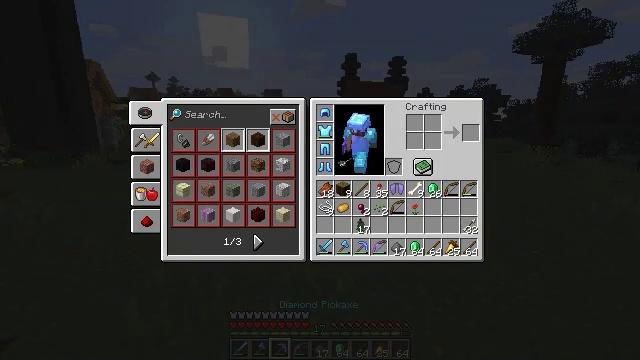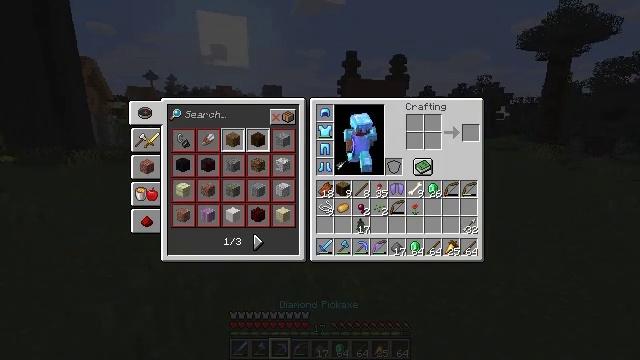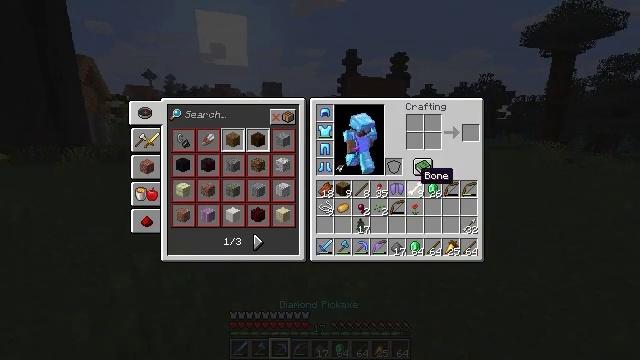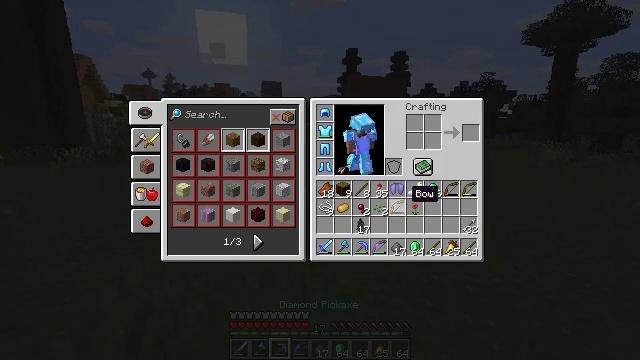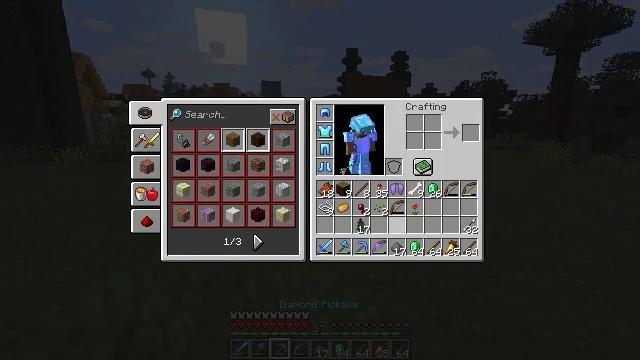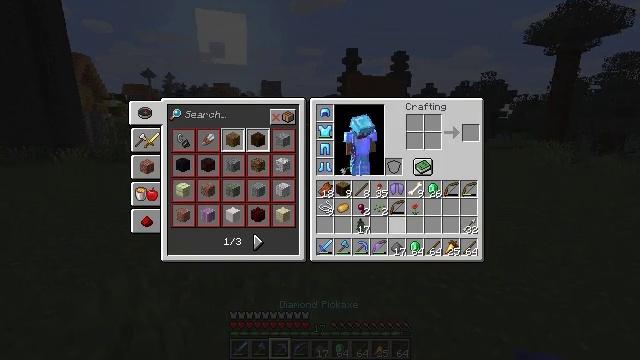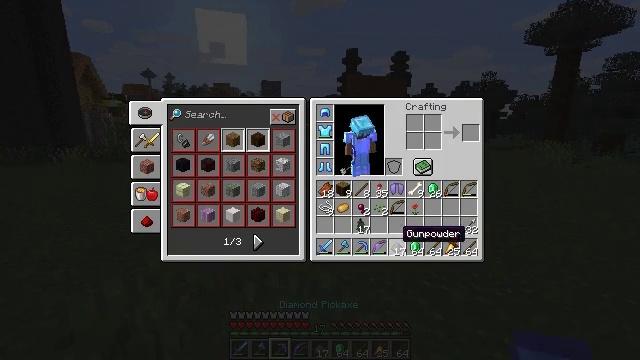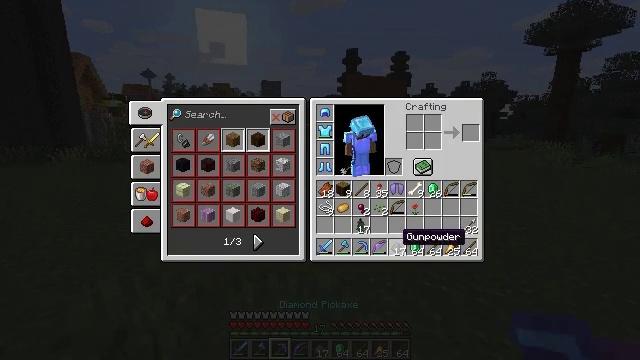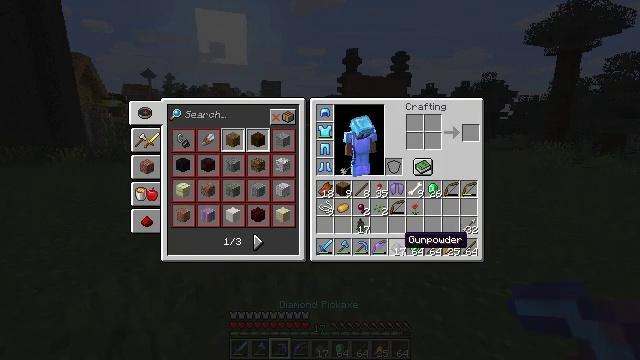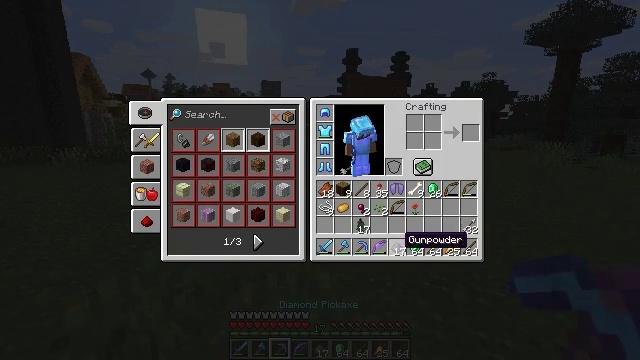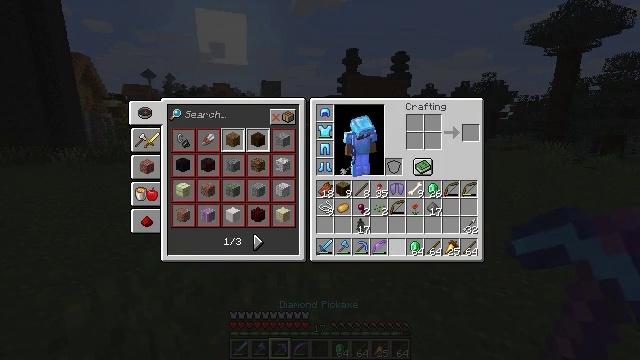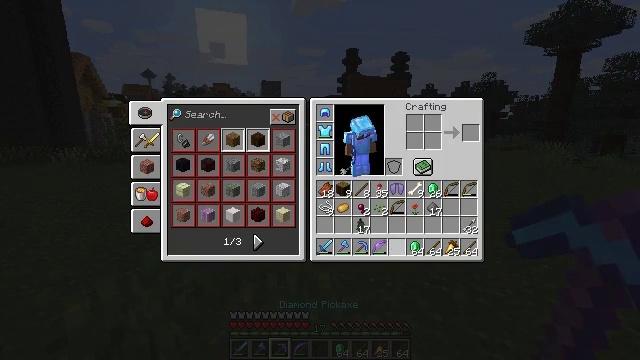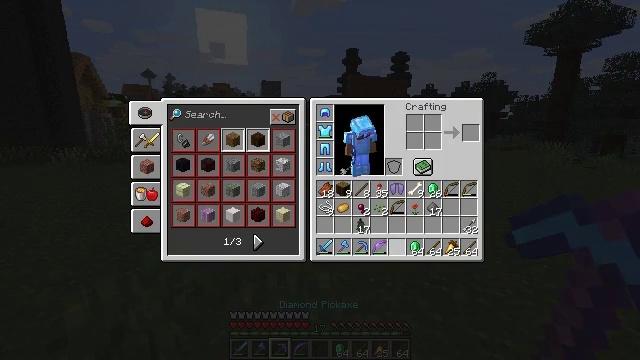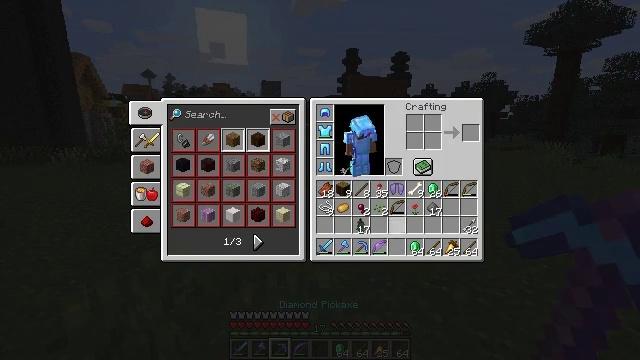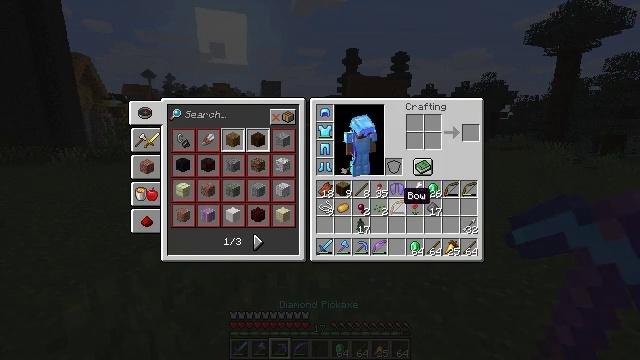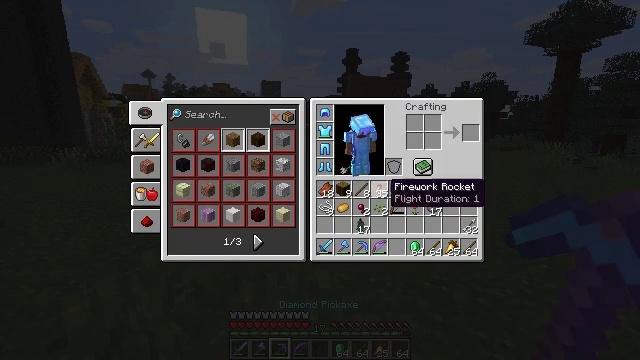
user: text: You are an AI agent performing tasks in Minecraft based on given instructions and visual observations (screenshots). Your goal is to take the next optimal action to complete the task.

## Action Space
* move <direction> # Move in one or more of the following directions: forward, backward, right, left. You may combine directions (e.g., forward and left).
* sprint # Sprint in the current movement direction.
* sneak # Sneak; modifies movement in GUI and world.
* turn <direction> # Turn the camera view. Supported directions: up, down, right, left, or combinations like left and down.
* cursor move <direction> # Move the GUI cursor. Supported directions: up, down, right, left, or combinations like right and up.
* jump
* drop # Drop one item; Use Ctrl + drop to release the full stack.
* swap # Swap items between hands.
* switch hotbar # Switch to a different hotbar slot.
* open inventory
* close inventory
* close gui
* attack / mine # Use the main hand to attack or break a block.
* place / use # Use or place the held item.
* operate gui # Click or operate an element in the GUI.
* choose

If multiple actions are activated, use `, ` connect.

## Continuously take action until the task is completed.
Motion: motion action
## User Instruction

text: Use the crafting table to produce a firework rocket.
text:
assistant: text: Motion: cursor move right
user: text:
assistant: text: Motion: no_op
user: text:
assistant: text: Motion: sneak, cursor move left and down
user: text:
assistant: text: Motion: sneak, cursor move down
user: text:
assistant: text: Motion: sneak, cursor move down
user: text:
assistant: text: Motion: sneak, cursor move down
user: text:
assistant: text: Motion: sneak
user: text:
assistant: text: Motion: sneak
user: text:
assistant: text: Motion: sneak
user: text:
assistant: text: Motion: sneak, operate gui
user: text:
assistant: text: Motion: sneak, operate gui
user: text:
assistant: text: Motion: sneak, cursor move up
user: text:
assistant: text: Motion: sneak, cursor move up
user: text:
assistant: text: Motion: sneak, cursor move up
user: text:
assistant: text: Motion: sneak, cursor move left and up
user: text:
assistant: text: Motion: sneak, cursor move left and up
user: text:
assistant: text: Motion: sneak, cursor move left and up
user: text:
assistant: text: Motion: sneak
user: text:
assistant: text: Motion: sneak
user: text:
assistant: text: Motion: sneak, cursor move left and up
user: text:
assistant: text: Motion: sneak, cursor move left and up
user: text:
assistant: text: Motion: sneak, cursor move up
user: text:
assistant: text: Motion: sneak
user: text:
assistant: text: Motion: sneak
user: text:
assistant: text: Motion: sneak
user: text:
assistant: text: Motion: sneak, operate gui
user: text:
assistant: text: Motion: sneak, operate gui
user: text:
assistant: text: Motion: sneak
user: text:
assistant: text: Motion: sneak
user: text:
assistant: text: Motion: sneak